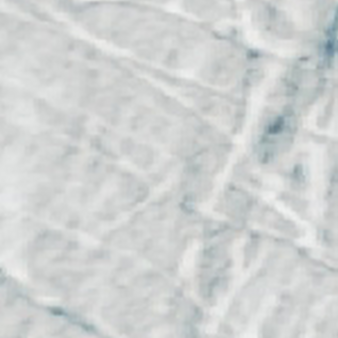
Label: other